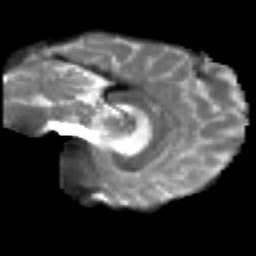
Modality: T2w
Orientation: sagittal
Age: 27
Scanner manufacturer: siemens
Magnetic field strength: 3 T
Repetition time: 2.2 s
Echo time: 0.084 s